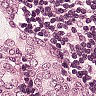
Metastatic tissue present: yes